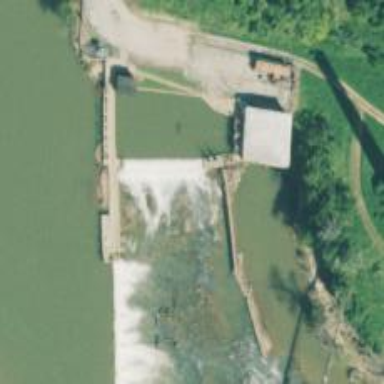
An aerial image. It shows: Hydro power generator.